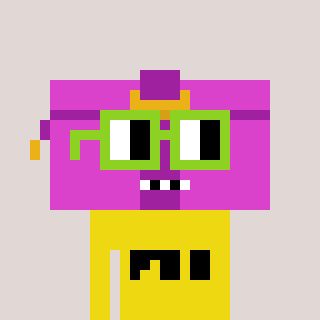
a pixel art character with square light green glasses, a clutch-shaped head and a yellow-colored body on a warm background